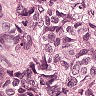
Metastatic tissue present: yes